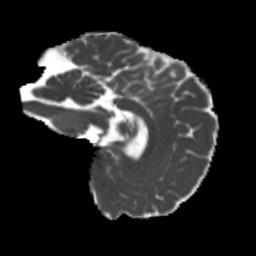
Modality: MD
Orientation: sagittal
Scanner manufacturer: siemens
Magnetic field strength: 3 T
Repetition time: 4 s
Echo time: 0.0594 s